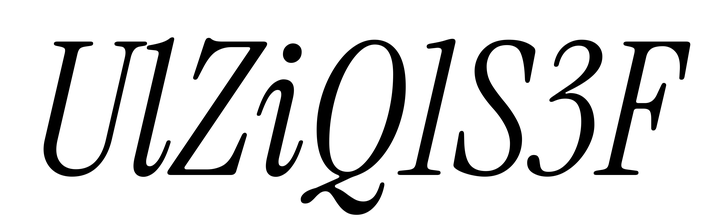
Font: InstrumentSerif-Italic